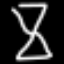
Label: hourglass